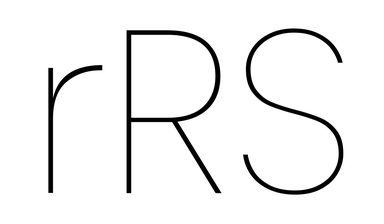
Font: Poppins-Thin